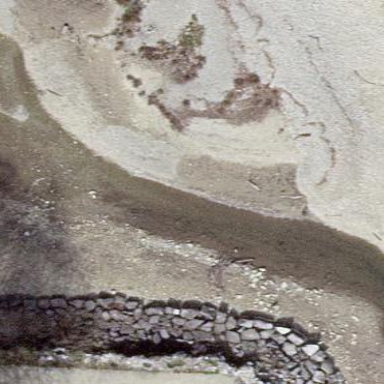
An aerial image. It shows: Beach with gravel surface.